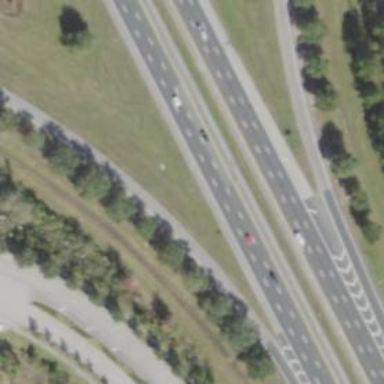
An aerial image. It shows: Motorway link.